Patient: sex F, age 77
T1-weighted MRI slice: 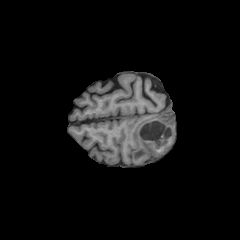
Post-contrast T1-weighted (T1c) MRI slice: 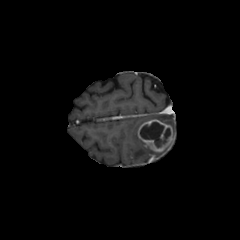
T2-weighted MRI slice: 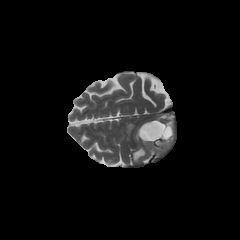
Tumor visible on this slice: yes
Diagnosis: Glioblastoma, IDH-wildtype
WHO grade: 4